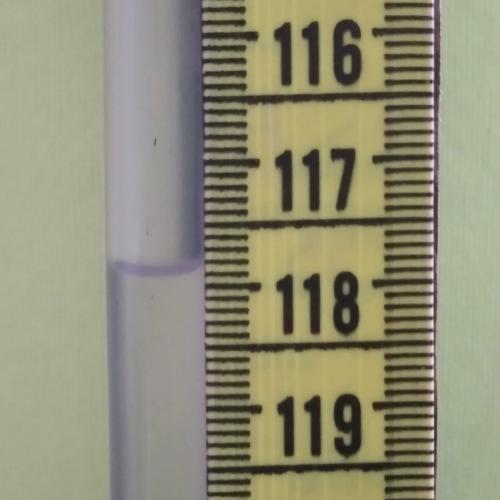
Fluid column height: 117.9 cm